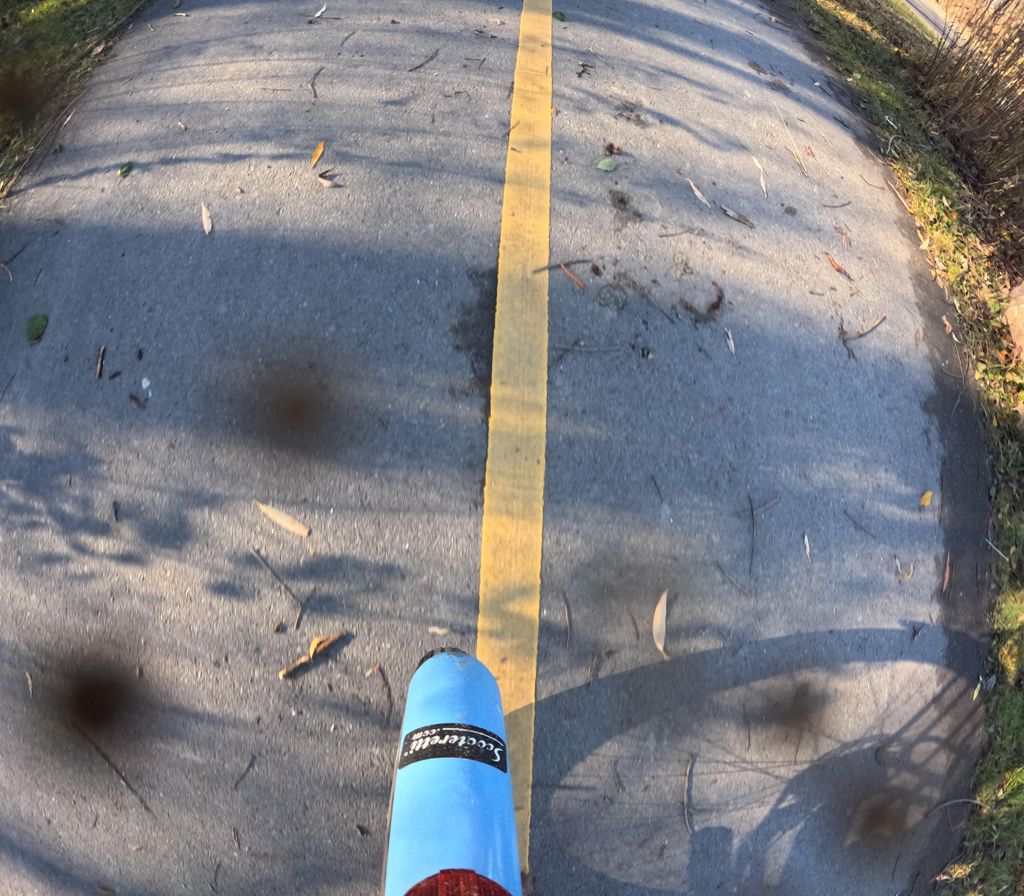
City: ottawa-gatineau